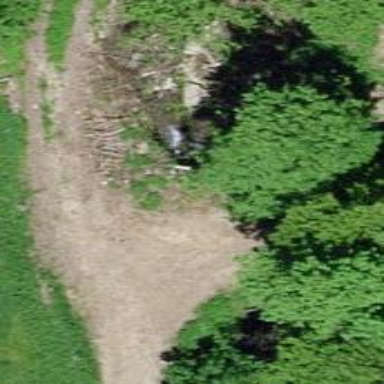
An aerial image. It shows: Culvert tunnel.